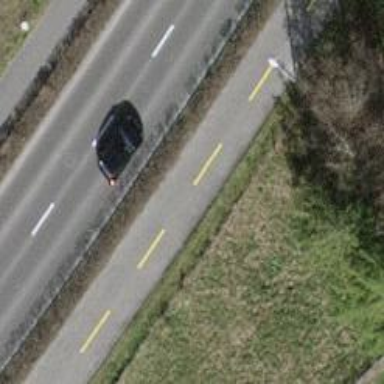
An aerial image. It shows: Asphalt cycleway with asphalt sidewalk.